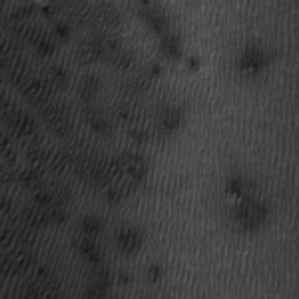
Label: frost